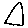
Label: triangle